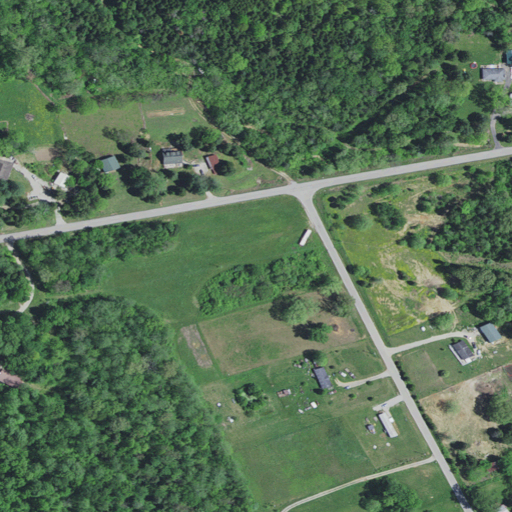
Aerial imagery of depression(s) in Kentucky named Deadhorse Hollow containing deciduous forest, pasture, open development, mixed forest, evergreen forest, low intensity development, high intensity development, and medium intensity development